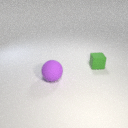
large purple rubber sphere to the left of small green rubber cube